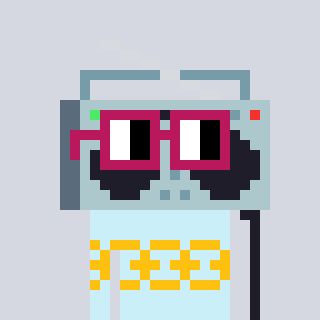
a pixel art character with square dark red glasses, a boombox-shaped head and a cold-colored body on a cool background